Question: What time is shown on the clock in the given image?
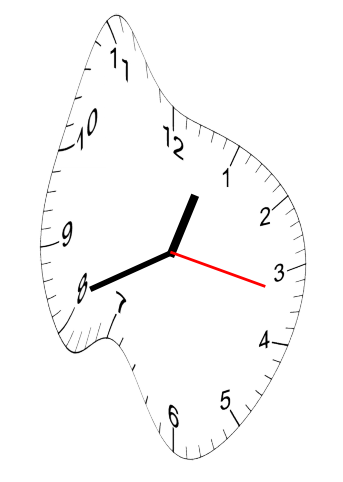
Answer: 12:41:17